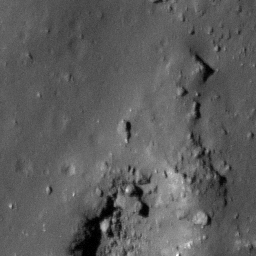
Pit: Tycho 17a
Host crater: Tycho
Host type: impact_melt
Lunar coordinates: latitude -43.085, longitude 348.242